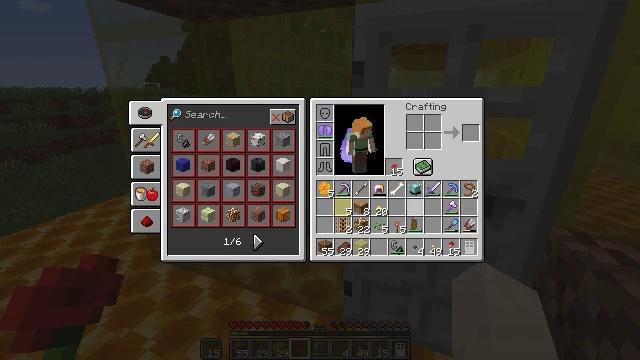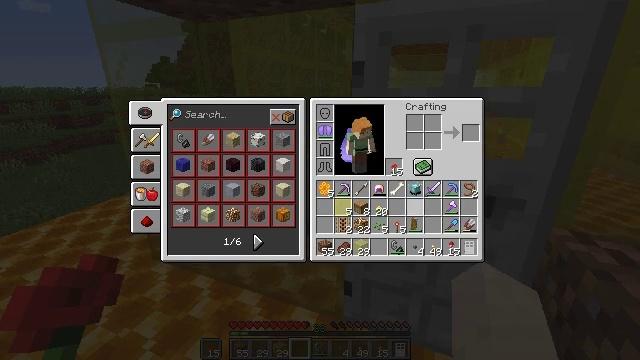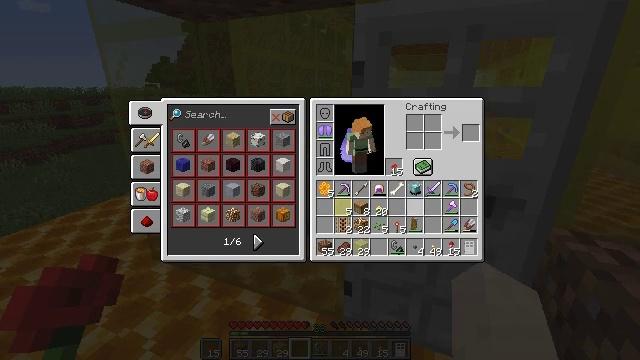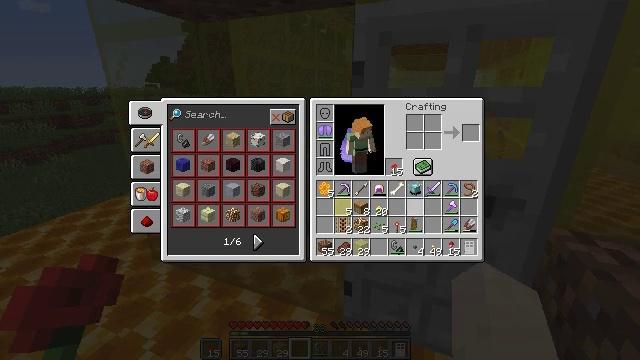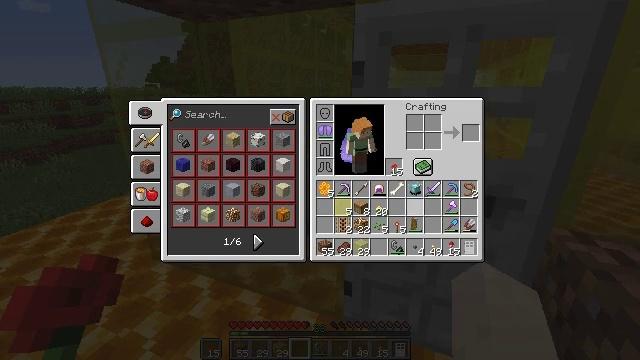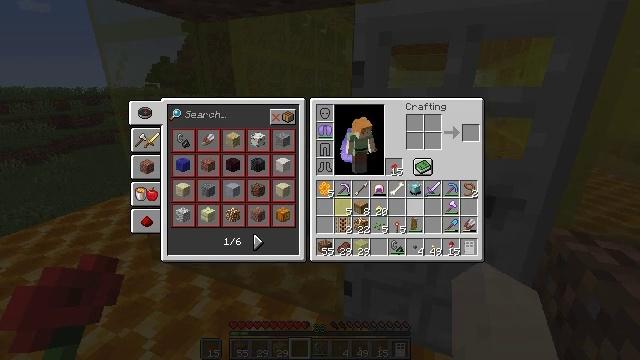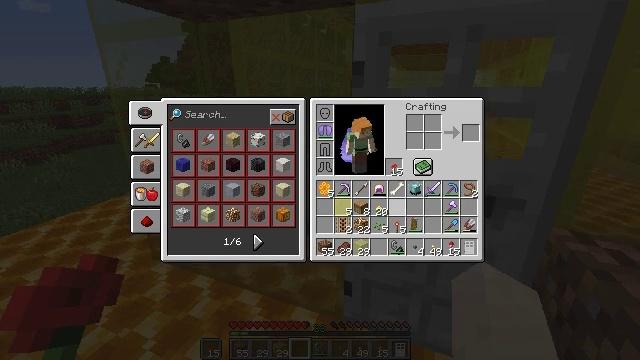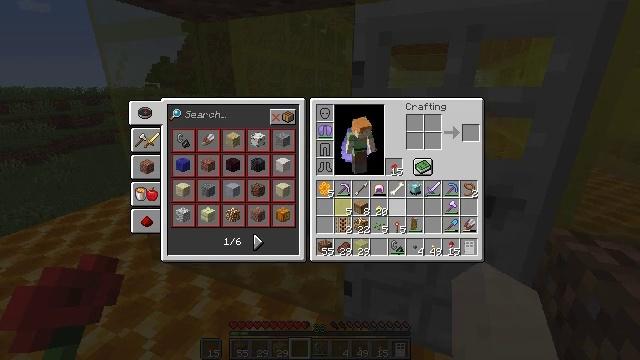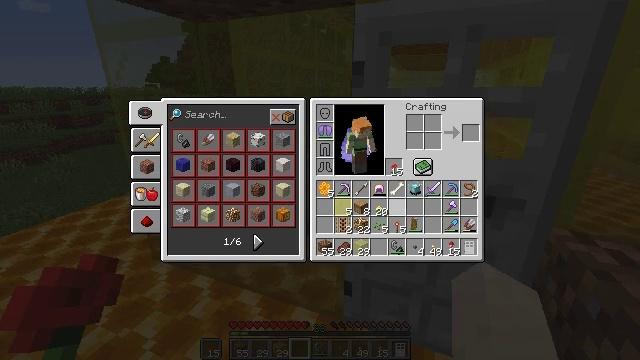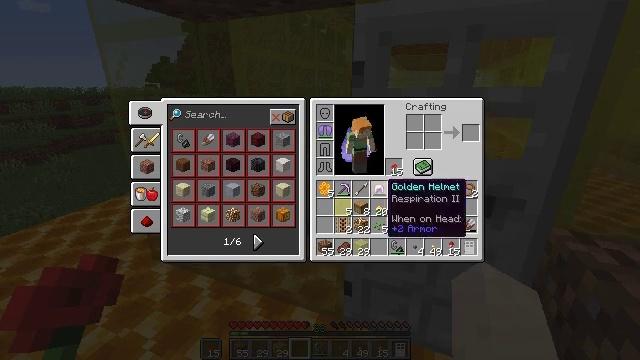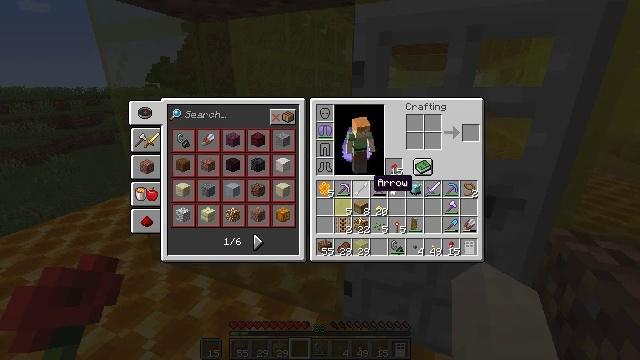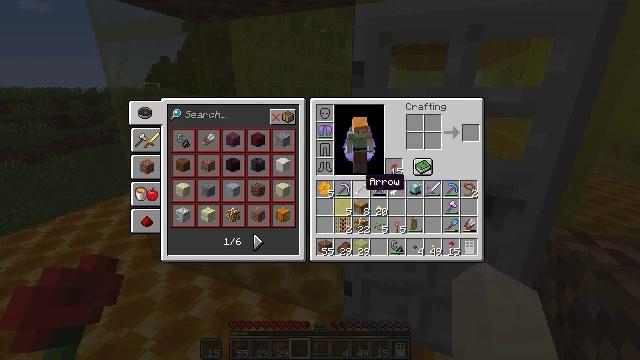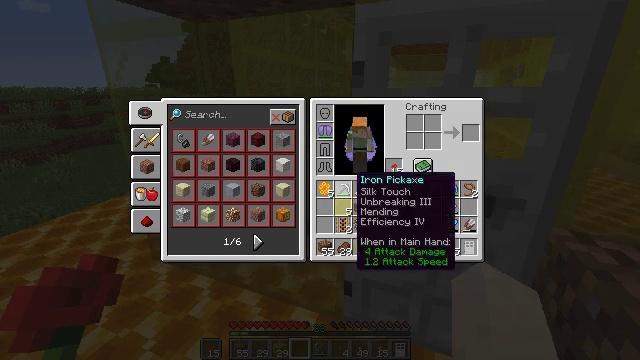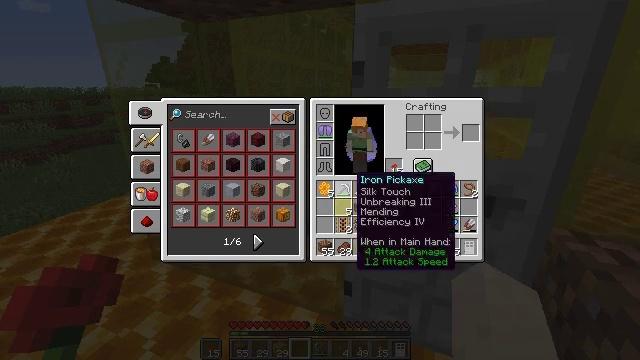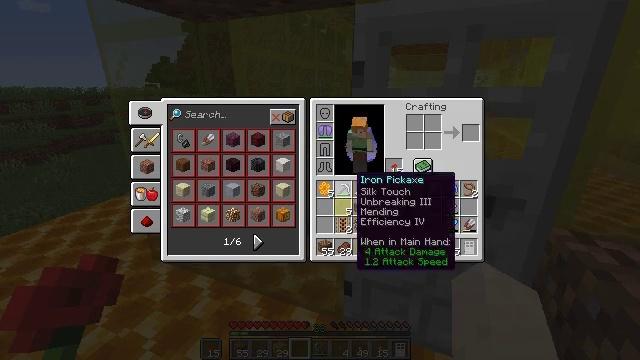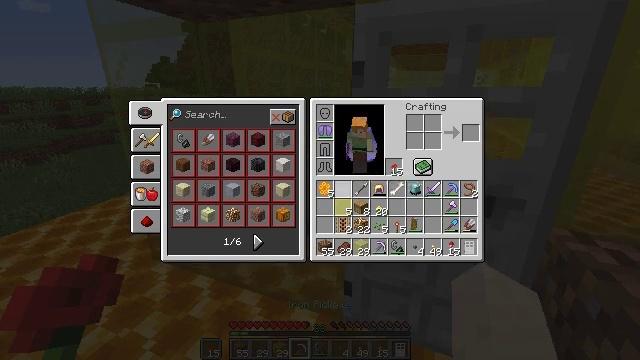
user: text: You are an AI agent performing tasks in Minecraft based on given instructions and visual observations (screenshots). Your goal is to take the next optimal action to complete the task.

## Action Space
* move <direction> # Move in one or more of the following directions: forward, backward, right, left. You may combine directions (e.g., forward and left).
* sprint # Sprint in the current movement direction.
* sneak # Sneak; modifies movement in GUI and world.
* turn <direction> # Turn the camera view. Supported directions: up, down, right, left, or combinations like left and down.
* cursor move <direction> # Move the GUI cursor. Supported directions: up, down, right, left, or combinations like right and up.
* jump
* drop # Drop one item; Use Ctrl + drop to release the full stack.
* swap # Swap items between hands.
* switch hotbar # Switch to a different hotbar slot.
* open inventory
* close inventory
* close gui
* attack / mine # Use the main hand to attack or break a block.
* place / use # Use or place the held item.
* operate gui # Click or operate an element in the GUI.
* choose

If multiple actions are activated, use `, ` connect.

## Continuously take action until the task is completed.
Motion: motion action
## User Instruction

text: Collect yellow stained glass blocks by breaking them.
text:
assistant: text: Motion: sneak
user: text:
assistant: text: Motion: sneak
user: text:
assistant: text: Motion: sneak
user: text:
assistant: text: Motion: sneak
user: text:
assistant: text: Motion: sneak
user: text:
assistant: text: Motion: sneak, cursor move left
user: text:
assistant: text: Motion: sneak
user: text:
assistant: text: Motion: sneak
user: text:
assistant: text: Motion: sneak, cursor move left
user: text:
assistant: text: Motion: sneak, cursor move left
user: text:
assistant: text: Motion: sneak, cursor move left
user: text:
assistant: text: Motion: sneak, cursor move left
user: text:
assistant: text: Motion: sneak
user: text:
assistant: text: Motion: sneak
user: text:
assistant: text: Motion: sneak, choose
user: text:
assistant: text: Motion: sneak, choose
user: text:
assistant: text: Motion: sneak, choose
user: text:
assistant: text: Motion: sneak, close inventory
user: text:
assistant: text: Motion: sneak, close inventory
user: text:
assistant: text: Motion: close inventory
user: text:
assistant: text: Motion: move forward and move left, turn right
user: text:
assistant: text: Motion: move forward and move left, turn right
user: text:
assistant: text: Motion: move forward and move left, turn right
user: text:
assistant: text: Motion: move left, turn right
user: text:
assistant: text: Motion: turn right and up
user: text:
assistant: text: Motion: turn right
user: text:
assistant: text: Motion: turn right
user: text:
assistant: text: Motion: turn right
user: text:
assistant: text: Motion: turn right
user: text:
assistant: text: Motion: move back, turn right